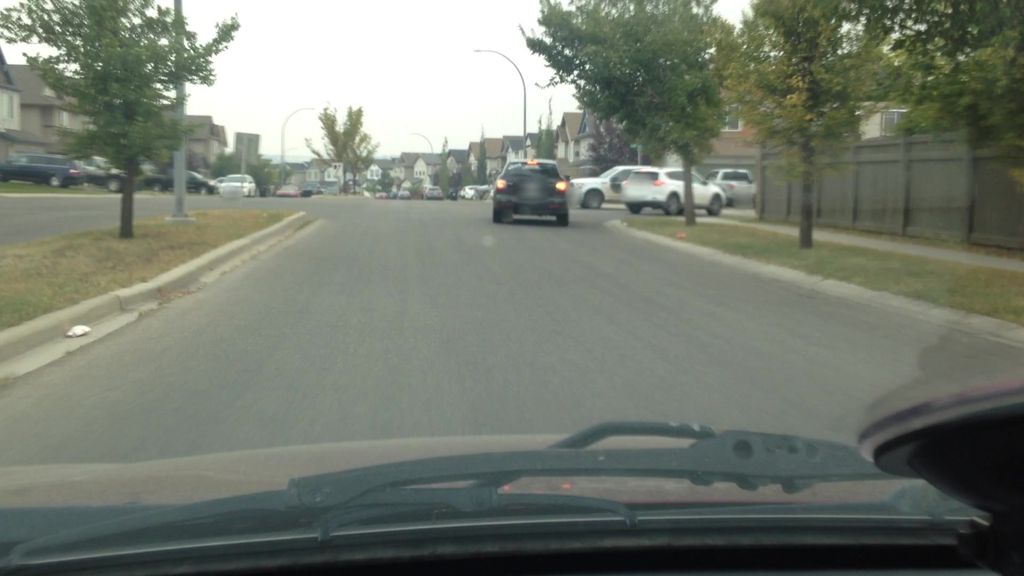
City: calgary